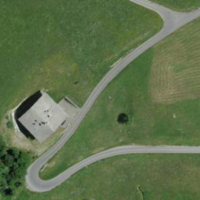
EUNIS habitat code: 24
Species observed at this site:
Sambucus racemosa